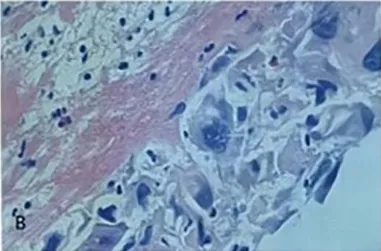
HE staining: Figure : Fibrinous-like material is present in the upper left corner, and ,neoplastic trophoblasts are present in the lower right corner, with large hyperchromatic nuclei, and ,no villi.
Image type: pathology (h&e)